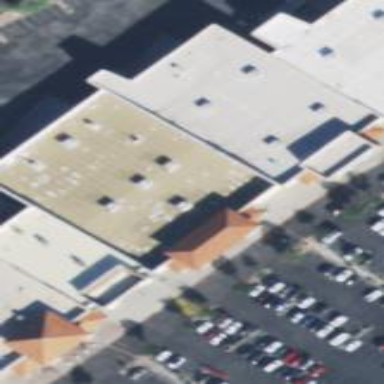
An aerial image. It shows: Retail building that houses department store.